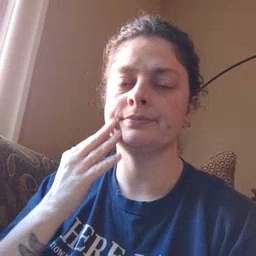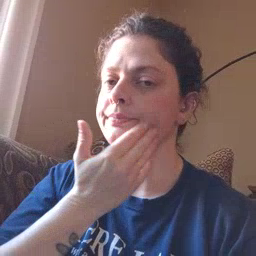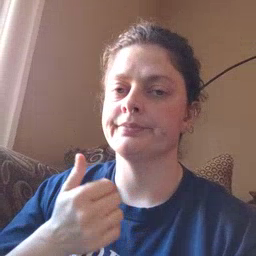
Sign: napkin